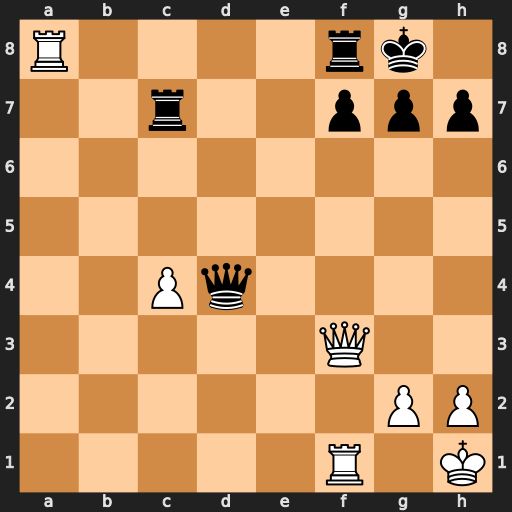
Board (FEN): R4rk1/2r2ppp/8/8/2Pq4/5Q2/6PP/5R1K
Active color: w
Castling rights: -
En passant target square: -
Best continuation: Rxf8+ Kxf8 Qa8+ Ke7 Re1+